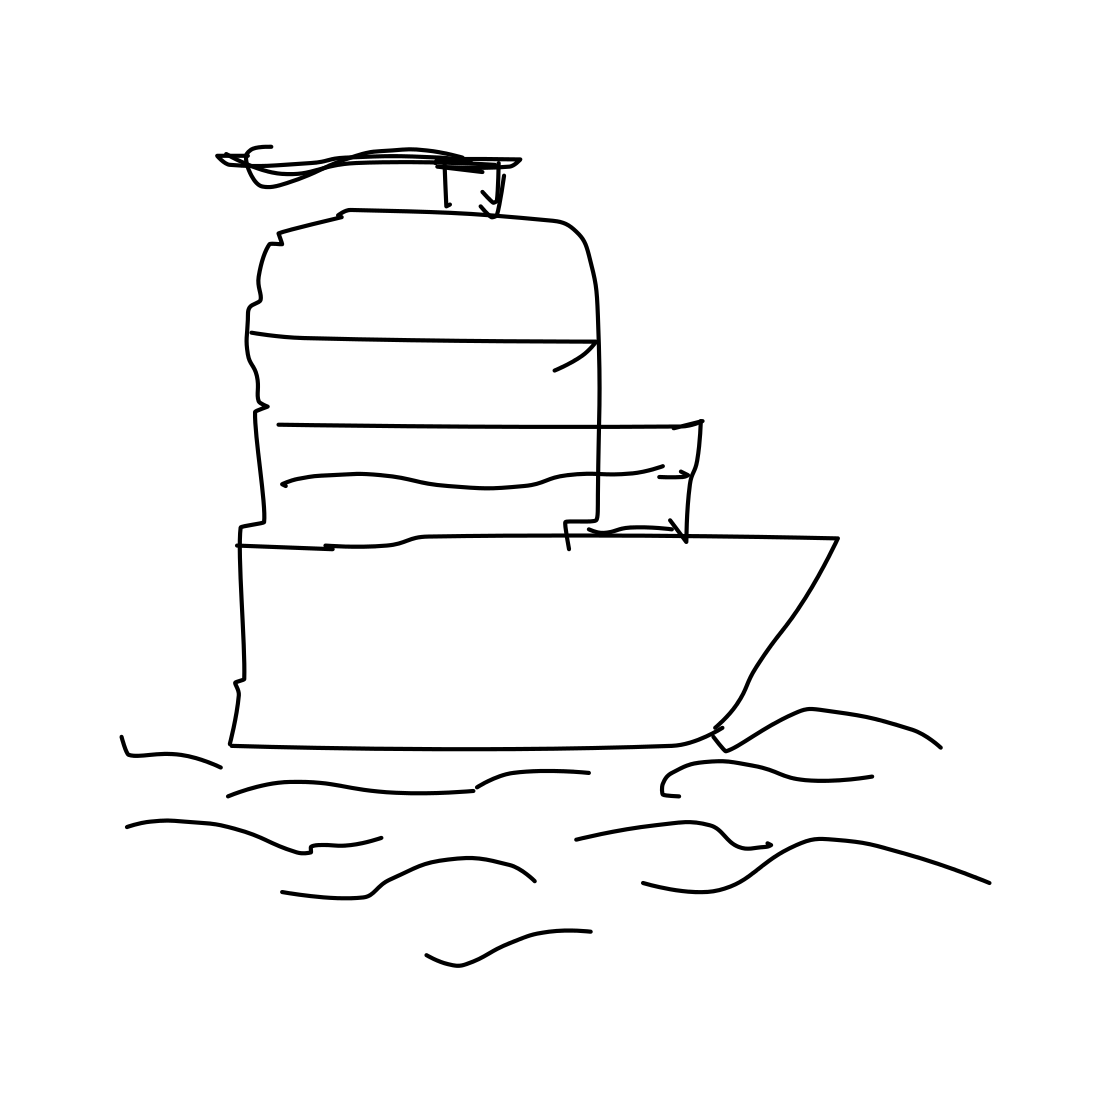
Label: ship